八年级 · 解析几何
如图,在平面直角坐标系中,将一块等腰直角三角板$ABC$放在第二象限,斜靠在两坐标轴上,点$C$坐标为$(-1,0)$,点$A$的坐标为$(0,2)$,一次函数$y=k+b$的图象经过点$B,C$,反比例函数$y=frac{{m}}{{x}}$图象也经过点$B$.(1)求反比例函数的关系式;(2)直接写出当$x<0$时,$kx+b-frac{{m}}{{x}}<0$的解集.(3)若$P$是$y$轴正半轴一点,当$triangleACP$是等腰三角形时,求出点$P$的坐标.
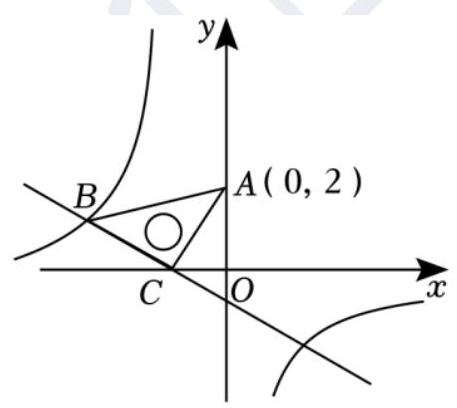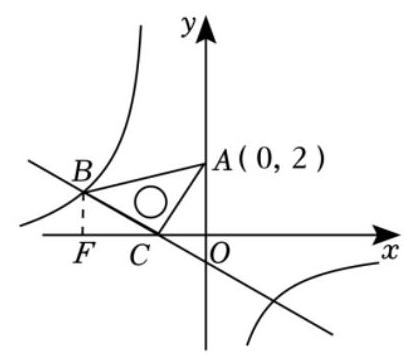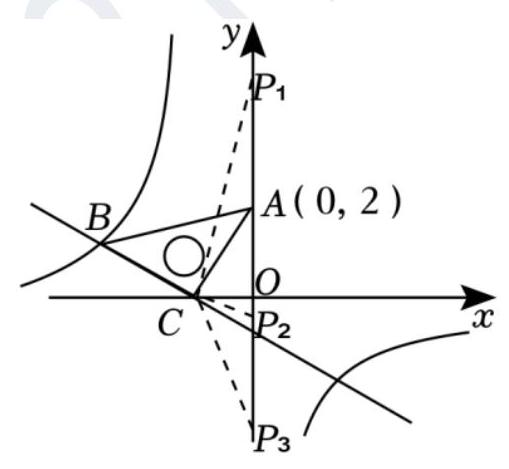
答案: (1)过点$B$作$BFperpx$轴于点$F$,利用$AAS$证明$triangleBFCcongtriangleCOA$,得$CF=OA=2,BF=$$OC=1$,可知点$B$的坐标,代入反比例函数解析式即可;(2)根据图象直接可得答案;（3）分$AP=AC、PA=PC、CA=CP$三种情形,分别画出图形,从而解决问题.【解析】解：(1)过点$B$作$BFperpx$轴于点$F$,$becauseangleBCA=90^{circ}$,$thereforeangleBCF+angleACO=90^{circ}$.又$becauseangleCAO+angleACO=90^{circ}$,$thereforeangleBCF=angleCAO$$becauseangleBFC=angleCOA=90^{circ},BC=AC$.$thereforetriangleBFCcongtriangleCOA(AAS)$,$thereforeCF=OA=2,BF=OC=1$,$therefore$点$B$的坐标为$(-3,1)$,将点$B$的坐标代入反比例函数解析式可得:$1=frac{{k}}{-3}$解得:$k=-3$,故可得反比例函数解析式为:$y=frac{3}{x}$;(2)结合点$B$的坐标及图象,可知:当$x<0$时,$kx+b-frac{m}{x}<0$的解集为:$-3<x<0$;（3）分三种情况求解：如图,(1)当$AP=AC$时,$because$点$P$在$y$轴正半轴,$thereforeP_{1}$符合要求,$P_{2}$不符合要求,$becauseA(0,2),C(-1,0)$,$thereforeAC=sqrt{1^{2}+2^{2}}=sqrt{5}$,$therefore{AP}_{1}={AC}=sqrt{5}$,$therefore0{P}_{1}={OA}+{AP}{P}_{1}=2+sqrt{5}$,$therefore{P}_{1}(0,2+sqrt{5})$(2)当$AC=CP$时,$P_{3}$在$y$轴负半轴,不符合题意,在正半轴上点$P$与点$A$重合,不符合题意,故$AC=CP$时,不存在;(3)当$AP=CP$时,设$P_{4}(0,m)$,$thereforeP_{4}C=P_{4}A=2-m$,在Rt$triangleOCP_{4}$中，由勾股定理，得$1^{2}+m^{2}=(2-m)^{2}$,解得,${m}=frac{3}{4}$,$therefore{P}_{4}left(0,frac{3}{4}right)$,综上所述,点$P$坐标为$left(0,frac{3}{4}right)$或$(0,2+sqrt{5})$.【点睛】本题是反比例函数综合题,主要考查了反比例函数图象上点的坐标的特征,全等三角形的判定与性质,等腰三角形的性质,勾股定理,函数与不等式的关系等知识,构造全等三角形求出点$B$的坐标是解题的关键.